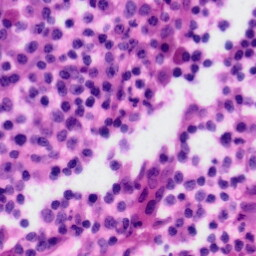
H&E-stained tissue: Tonsil